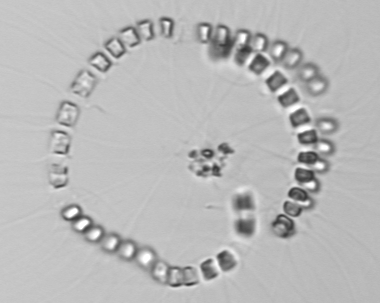
Label: Chaetoceros_socialis